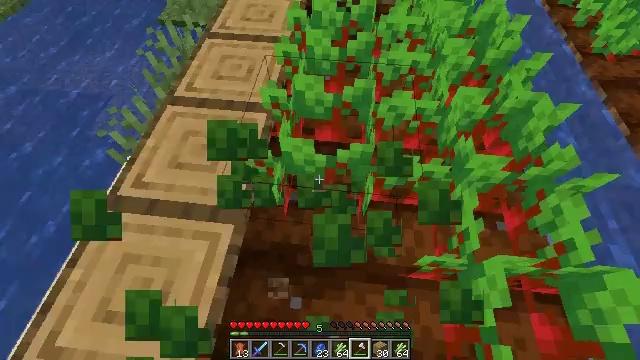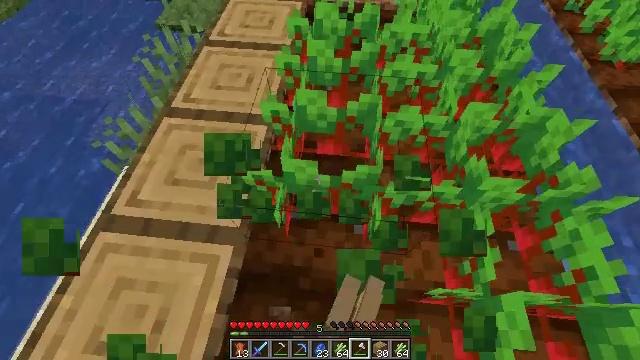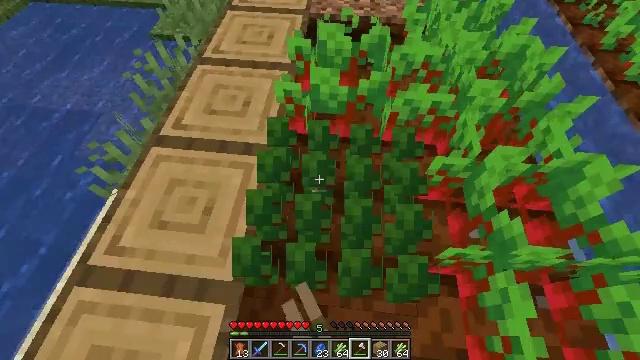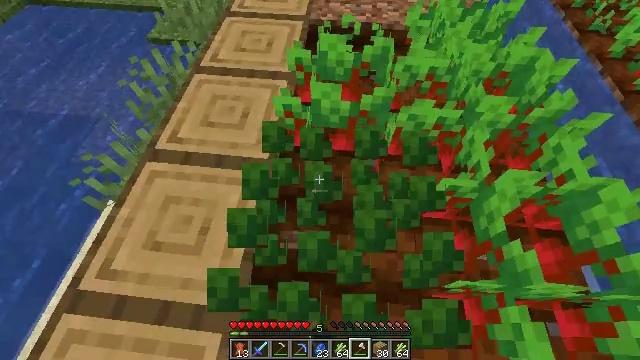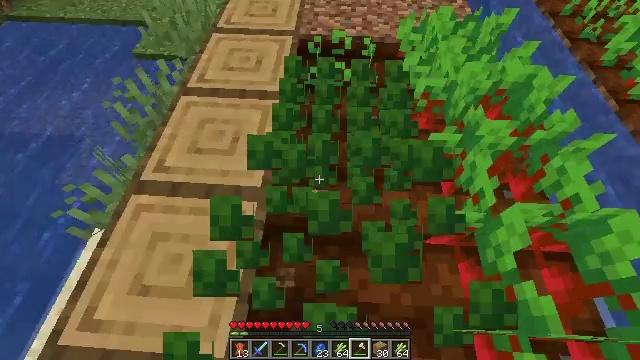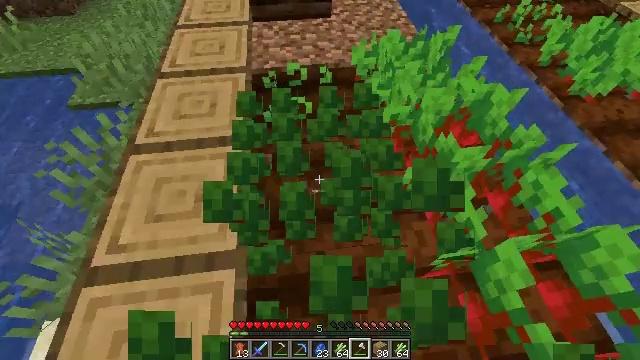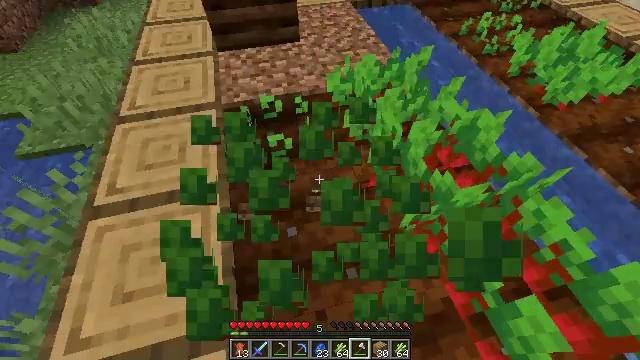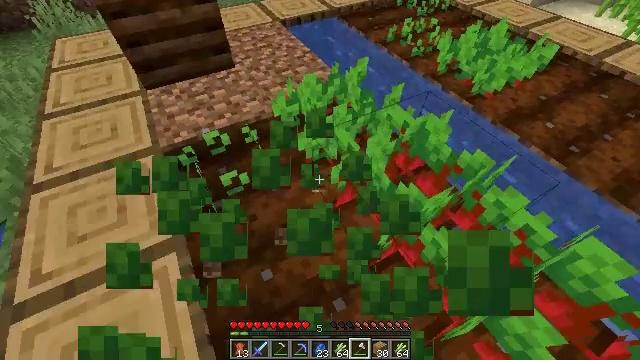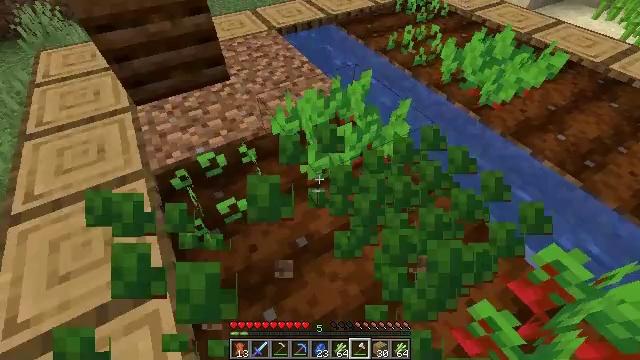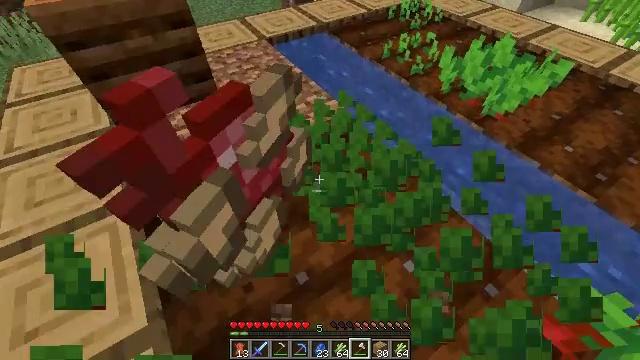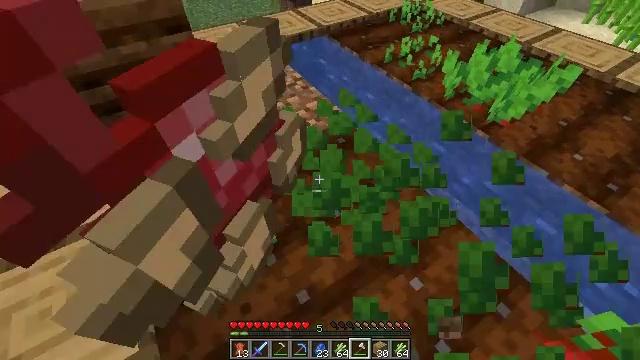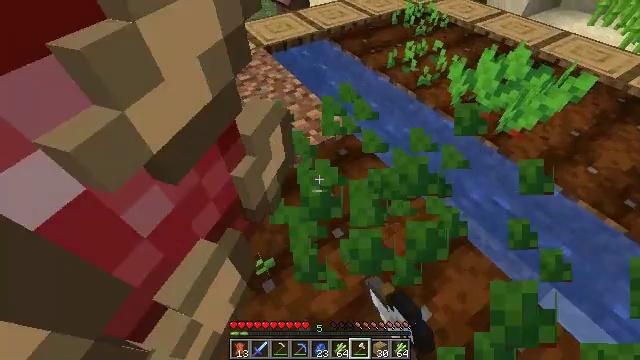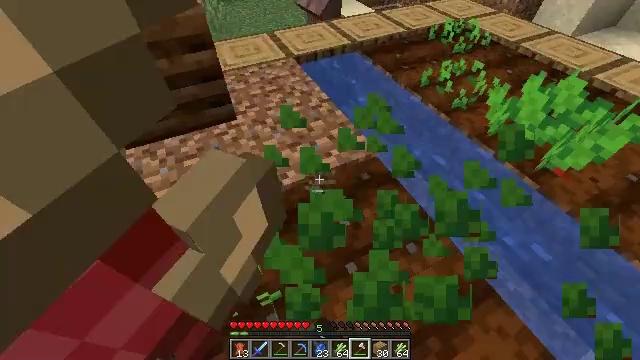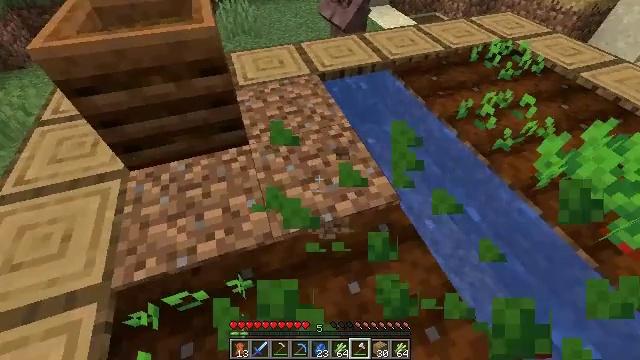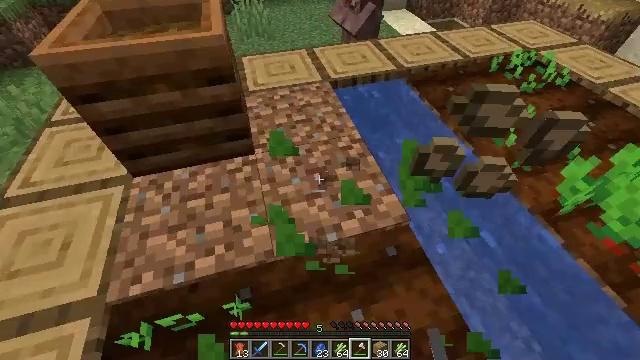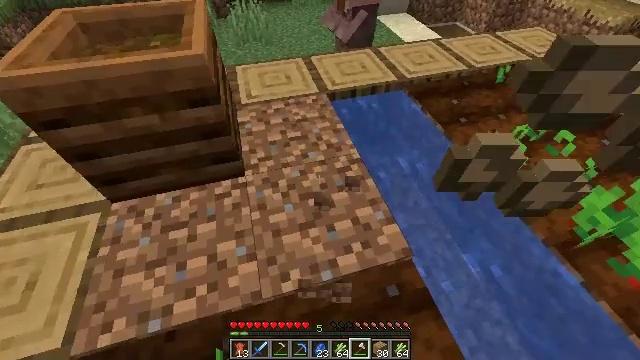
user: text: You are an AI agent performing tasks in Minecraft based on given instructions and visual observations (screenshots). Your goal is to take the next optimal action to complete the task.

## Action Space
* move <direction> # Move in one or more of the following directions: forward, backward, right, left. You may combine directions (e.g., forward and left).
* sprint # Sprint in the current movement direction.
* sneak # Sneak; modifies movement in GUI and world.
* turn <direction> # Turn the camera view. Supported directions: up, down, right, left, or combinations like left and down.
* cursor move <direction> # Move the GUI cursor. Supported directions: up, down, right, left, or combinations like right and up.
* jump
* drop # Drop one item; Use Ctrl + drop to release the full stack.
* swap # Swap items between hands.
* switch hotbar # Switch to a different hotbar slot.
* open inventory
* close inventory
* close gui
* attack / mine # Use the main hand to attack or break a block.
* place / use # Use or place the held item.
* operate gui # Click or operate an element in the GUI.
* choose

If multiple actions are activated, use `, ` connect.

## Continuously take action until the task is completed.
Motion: motion action
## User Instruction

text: Harvest beetroots from the farm.
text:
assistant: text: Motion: move forward
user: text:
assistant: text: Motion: move forward, attack / mine
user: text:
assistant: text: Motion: move forward, attack / mine
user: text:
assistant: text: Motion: move forward, turn right, attack / mine
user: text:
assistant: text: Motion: move forward, turn right and up, attack / mine
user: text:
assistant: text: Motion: move forward, turn right and up, attack / mine
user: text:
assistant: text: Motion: move forward, turn right and up, attack / mine
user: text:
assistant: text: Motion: move forward, turn right, attack / mine
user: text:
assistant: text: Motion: move forward, turn right, attack / mine
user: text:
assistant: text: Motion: move forward, attack / mine
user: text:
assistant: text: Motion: move forward, attack / mine
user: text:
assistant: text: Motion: move forward, turn left, attack / mine
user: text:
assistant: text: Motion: move forward, turn left, attack / mine
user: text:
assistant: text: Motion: move forward, turn left, attack / mine
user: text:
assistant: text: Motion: move forward
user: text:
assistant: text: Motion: move forward
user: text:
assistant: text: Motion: move forward, turn right
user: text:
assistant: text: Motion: move forward, turn right and down
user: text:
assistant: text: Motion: move forward, turn right
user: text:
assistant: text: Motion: move forward, turn right
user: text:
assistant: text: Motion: move forward, turn right
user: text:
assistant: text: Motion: move forward, turn right
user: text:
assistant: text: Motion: move forward, turn right
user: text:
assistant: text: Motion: move forward, turn right and down
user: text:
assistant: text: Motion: move forward, turn right
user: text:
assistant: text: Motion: move forward, turn right
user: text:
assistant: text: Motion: turn right
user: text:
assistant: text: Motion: turn right
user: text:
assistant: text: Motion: turn right and up
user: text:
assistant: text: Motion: turn right and up